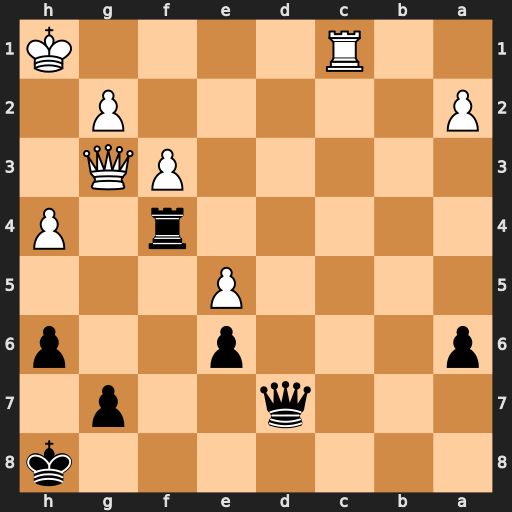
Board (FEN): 7k/3q2p1/p3p2p/4P3/5r1P/5PQ1/P5P1/2R4K
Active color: b
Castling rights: -
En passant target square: -
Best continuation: Qd4 Rf1 Rxh4+